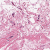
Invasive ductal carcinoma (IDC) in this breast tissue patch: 0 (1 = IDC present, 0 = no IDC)